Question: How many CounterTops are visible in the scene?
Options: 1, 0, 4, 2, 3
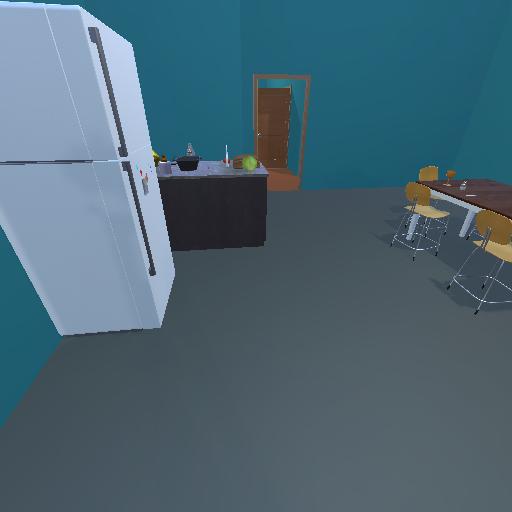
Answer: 1